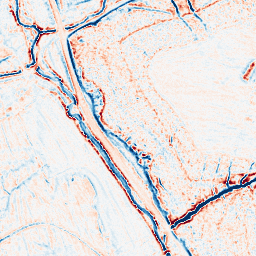
Category: edge_preserving
Decomposition family: bilateral
Decomposition parameters: d: 9
sigma_color: 100
sigma_space: 150
Upsampling method: bicubic
Upsampling parameters: scale: 2
Upsampling scale: 2